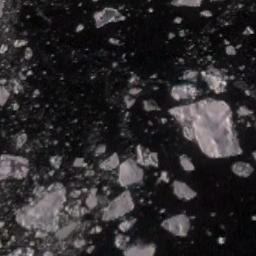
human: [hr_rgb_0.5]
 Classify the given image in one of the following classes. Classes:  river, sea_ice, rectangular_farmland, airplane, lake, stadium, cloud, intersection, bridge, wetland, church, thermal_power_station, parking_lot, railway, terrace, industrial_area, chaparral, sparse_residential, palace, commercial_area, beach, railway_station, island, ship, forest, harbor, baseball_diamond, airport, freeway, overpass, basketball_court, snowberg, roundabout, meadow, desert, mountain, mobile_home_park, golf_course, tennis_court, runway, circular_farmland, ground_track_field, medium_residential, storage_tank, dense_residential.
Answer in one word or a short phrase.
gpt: sea_ice